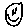
Label: smiley face